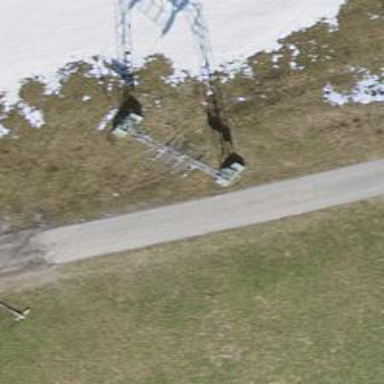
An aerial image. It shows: Pylon for aerialway.